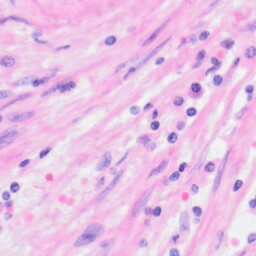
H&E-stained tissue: Kidney